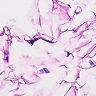
Metastatic tissue present: no